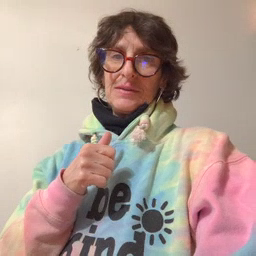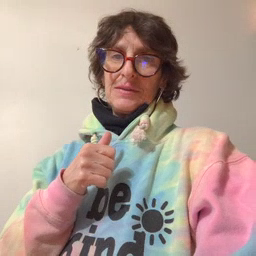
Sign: yourself